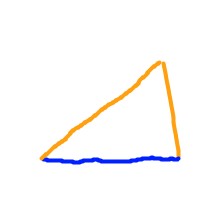
Shape: triangle